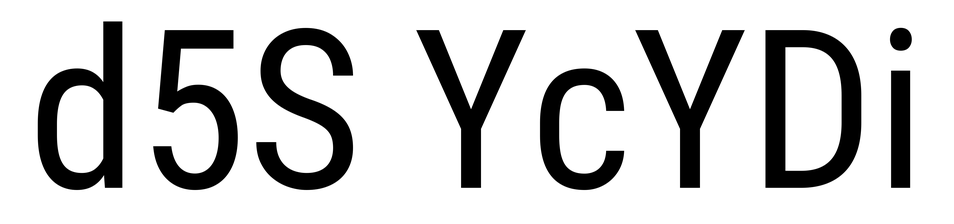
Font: Roboto_Condensed_Regular